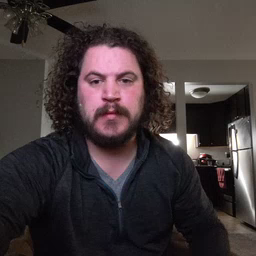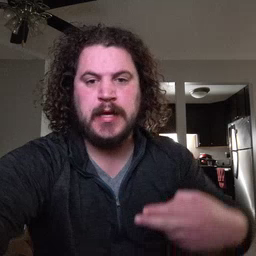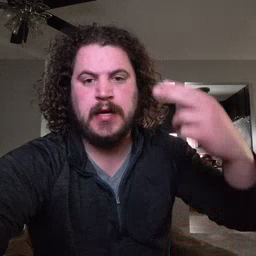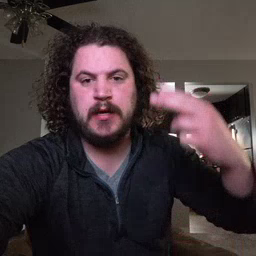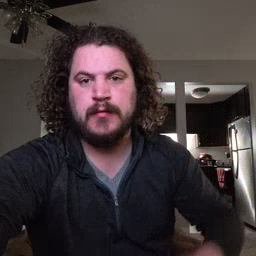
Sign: high